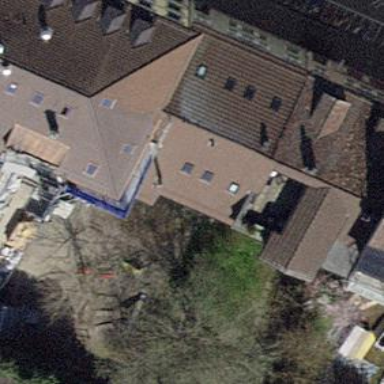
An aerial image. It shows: Building with gabled roof oriented across its structure.